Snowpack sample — Rabbit Ears Pass, Jackson County, Colorado, USA (12/17/25, 1:08 PM MST)
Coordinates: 40.387, -106.625
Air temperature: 34 °F
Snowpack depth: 46 cm
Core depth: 20 cm
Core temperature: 24.8 °F
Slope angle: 6°, slope face: 165°
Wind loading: medium
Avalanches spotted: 0
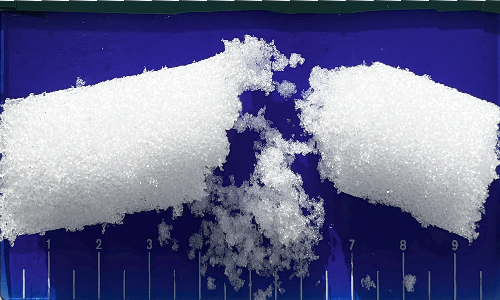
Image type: core
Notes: No avalanches spotted nearby, although collected in a meadowy area with minimal risk on this face of the pass.